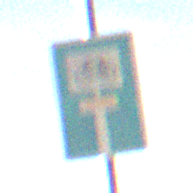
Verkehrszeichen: SackgasseRadverkehrDurchlaessig
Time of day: MorningAfternoon
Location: Outdoor (RoadRail)
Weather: PartlyCloudy
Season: NotSpecified
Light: Natural